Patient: sex M, age 66
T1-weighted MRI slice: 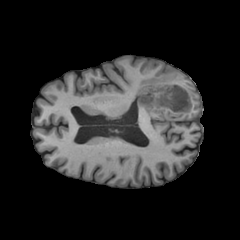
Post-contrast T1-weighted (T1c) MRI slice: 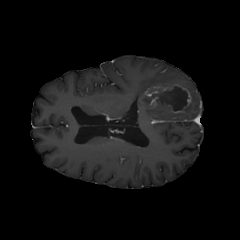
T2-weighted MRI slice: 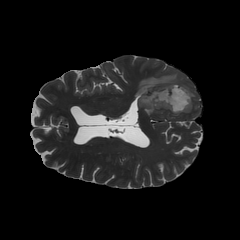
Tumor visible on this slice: yes
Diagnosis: Glioblastoma, IDH-wildtype
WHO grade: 4